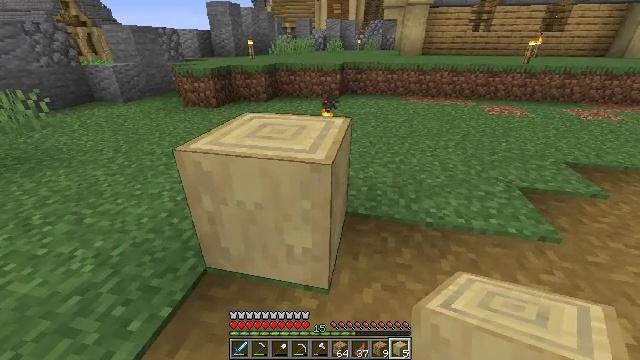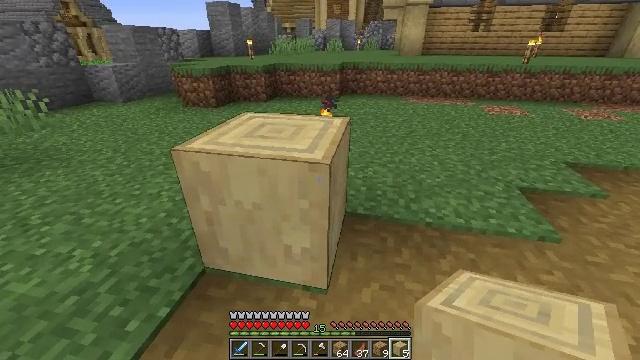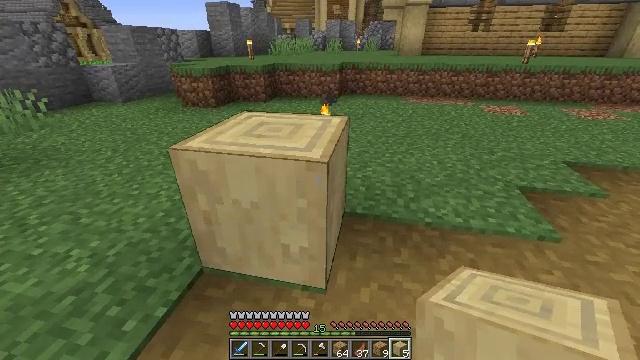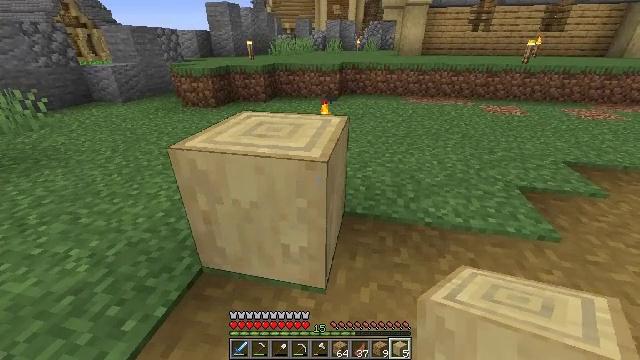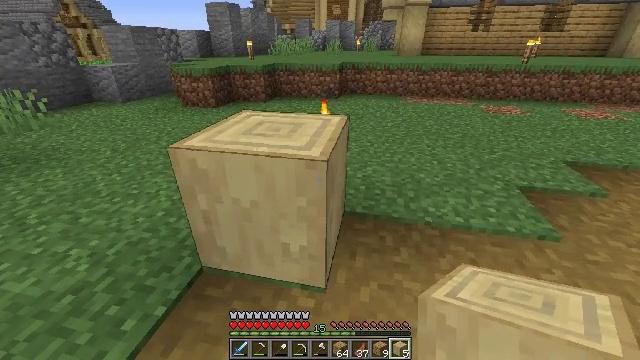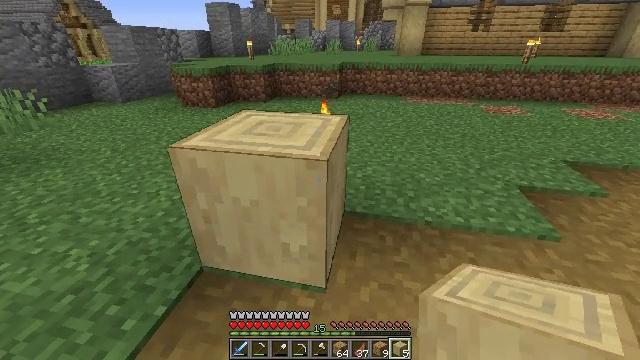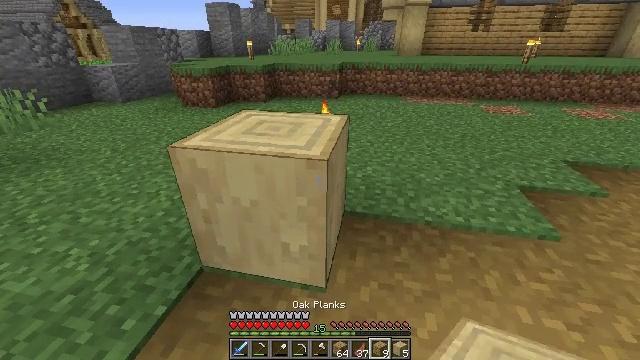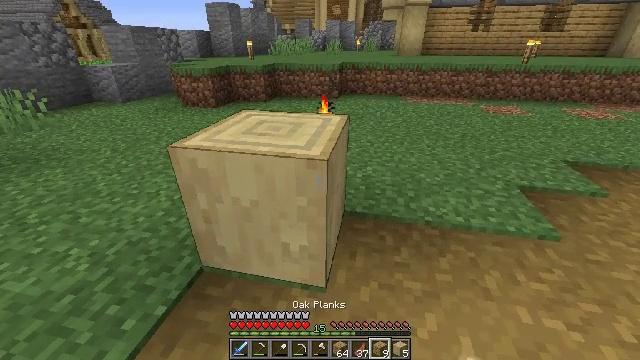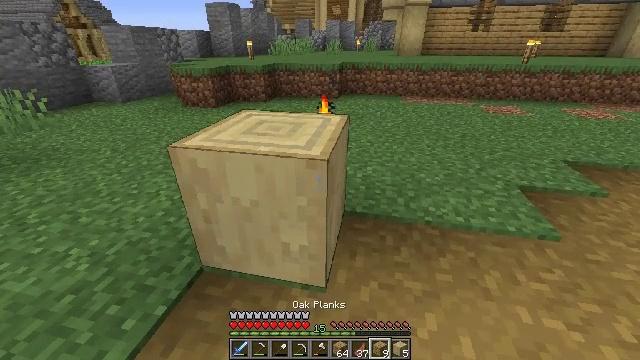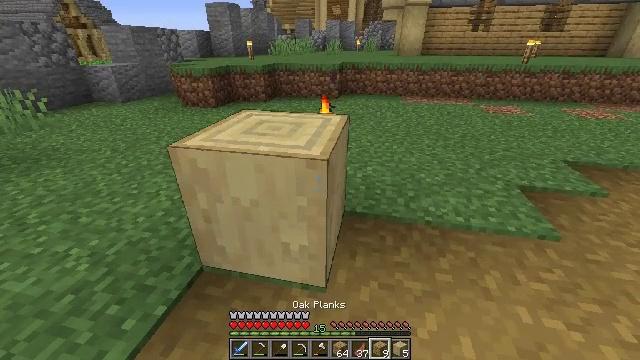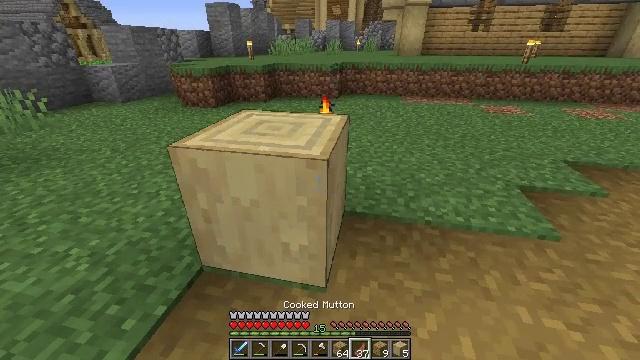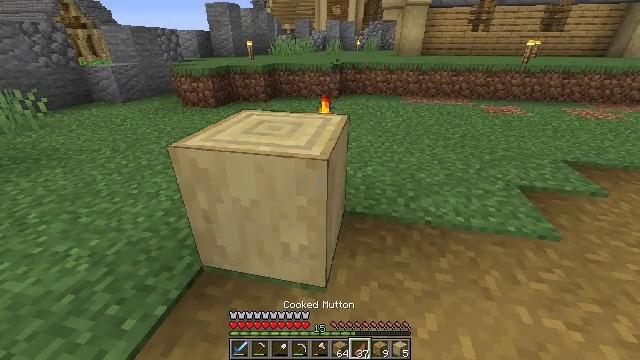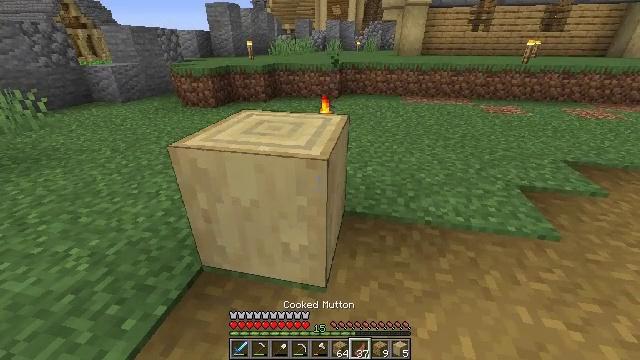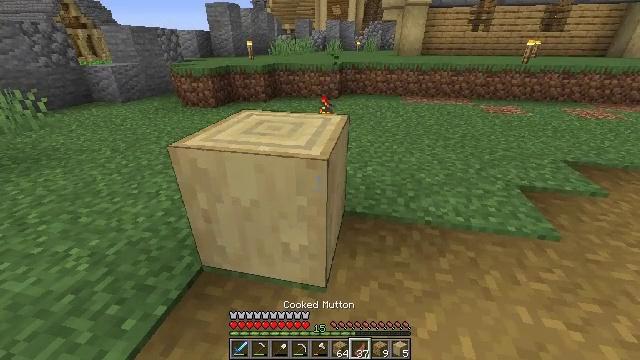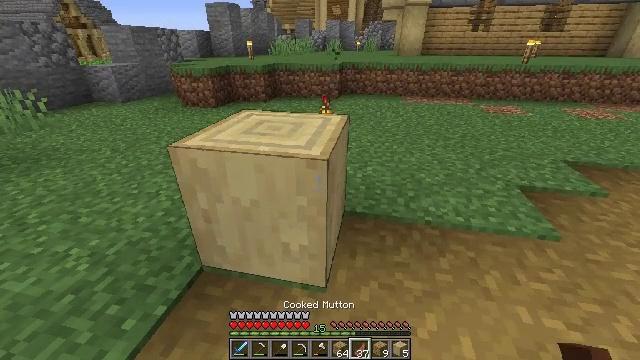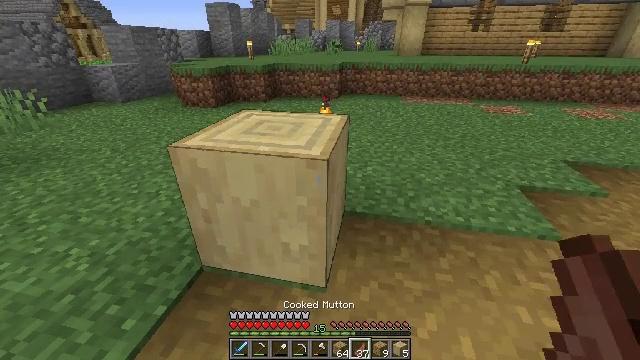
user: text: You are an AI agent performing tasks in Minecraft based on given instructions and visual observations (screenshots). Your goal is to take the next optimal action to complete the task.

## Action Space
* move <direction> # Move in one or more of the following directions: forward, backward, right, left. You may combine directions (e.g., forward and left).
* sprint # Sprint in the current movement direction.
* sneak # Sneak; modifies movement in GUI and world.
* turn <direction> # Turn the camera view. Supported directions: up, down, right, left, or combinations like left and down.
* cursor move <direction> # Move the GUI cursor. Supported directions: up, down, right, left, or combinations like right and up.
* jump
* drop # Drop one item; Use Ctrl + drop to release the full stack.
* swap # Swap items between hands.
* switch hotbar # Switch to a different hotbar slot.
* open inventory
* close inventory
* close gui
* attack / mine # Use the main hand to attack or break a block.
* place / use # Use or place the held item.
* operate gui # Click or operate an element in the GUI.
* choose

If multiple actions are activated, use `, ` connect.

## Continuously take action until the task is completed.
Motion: motion action
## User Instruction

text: Collect the stripped birch log by attacking it.
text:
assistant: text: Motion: no_op
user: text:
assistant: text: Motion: no_op
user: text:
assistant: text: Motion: no_op
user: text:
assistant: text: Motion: no_op
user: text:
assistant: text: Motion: no_op
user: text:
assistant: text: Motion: no_op
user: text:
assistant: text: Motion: no_op
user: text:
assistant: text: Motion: no_op
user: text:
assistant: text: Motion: no_op
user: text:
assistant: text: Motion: no_op
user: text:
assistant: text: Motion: no_op
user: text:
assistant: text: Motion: no_op
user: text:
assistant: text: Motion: no_op
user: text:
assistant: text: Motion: no_op
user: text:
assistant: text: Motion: no_op
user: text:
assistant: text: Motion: turn left
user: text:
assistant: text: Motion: turn left
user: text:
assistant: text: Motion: no_op
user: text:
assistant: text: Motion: no_op
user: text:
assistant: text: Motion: no_op
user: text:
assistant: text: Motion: no_op
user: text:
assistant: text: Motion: no_op
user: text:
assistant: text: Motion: no_op
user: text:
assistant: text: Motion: no_op
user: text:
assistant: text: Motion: no_op
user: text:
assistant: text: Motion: no_op
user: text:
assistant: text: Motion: no_op
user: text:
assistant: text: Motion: attack / mine
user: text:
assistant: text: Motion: attack / mine
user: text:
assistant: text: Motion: attack / mine